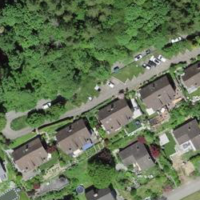
EUNIS habitat code: 55
Species observed at this site:
Cornus sanguinea